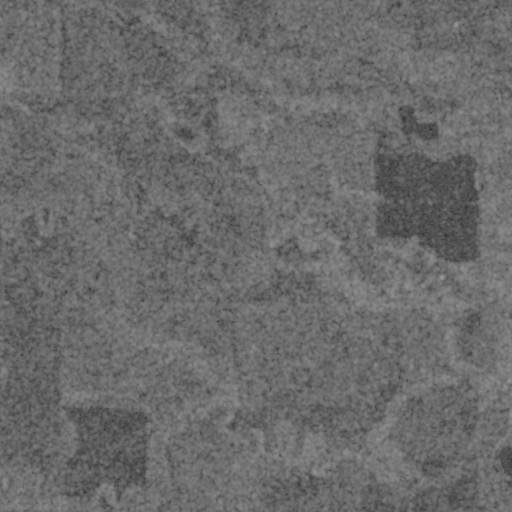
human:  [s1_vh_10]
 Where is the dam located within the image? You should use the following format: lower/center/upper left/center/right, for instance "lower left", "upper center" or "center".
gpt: The dam is located in the upper right of the image.
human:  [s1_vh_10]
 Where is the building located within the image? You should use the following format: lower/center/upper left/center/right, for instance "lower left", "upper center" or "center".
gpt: There is no building in the image.

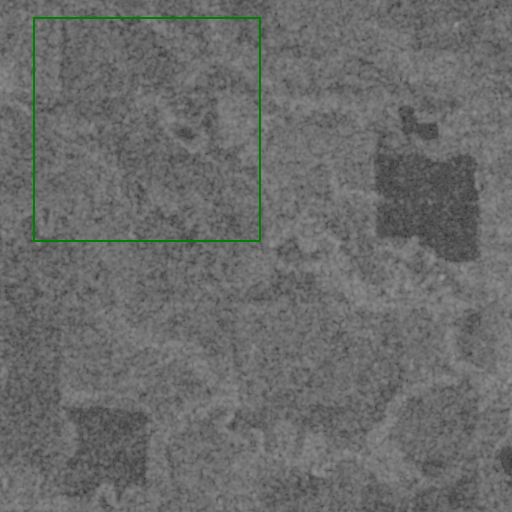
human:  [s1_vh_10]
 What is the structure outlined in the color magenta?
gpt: There is no magenta outline.
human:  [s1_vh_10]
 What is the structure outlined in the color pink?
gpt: There is no structure outlined in pink.